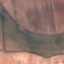
Land use / land cover class: AnnualCrop